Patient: sex M, age 70
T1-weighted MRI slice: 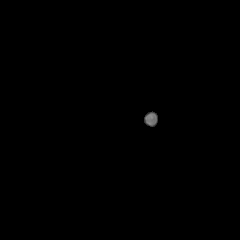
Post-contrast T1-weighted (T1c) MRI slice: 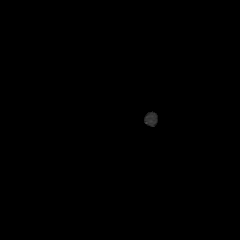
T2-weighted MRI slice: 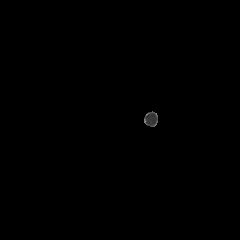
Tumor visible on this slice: no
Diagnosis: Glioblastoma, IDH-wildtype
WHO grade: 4